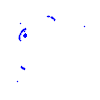
Particle: kaon